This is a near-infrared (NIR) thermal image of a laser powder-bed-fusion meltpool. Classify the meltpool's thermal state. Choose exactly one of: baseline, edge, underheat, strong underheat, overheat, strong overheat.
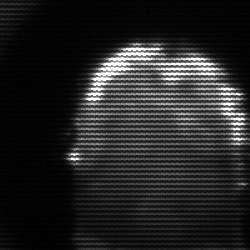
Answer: baseline